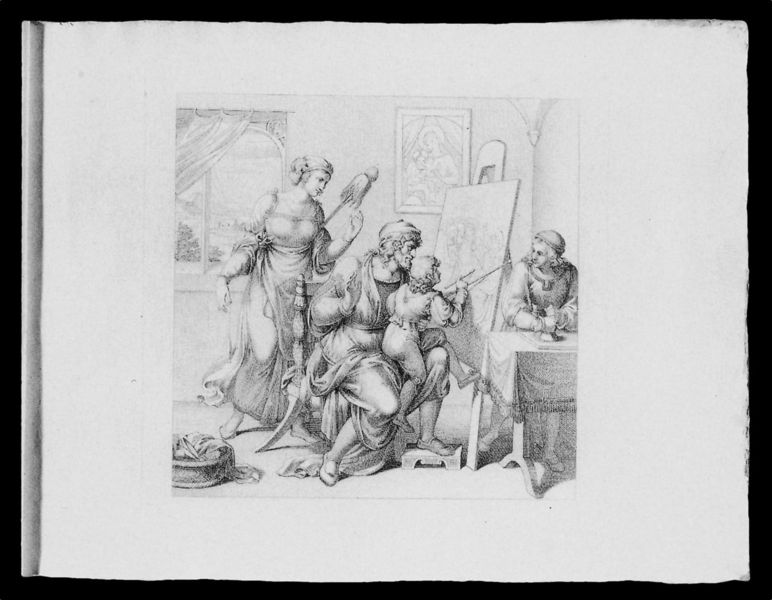
Titel: “Aus Raphaels Kindheit” (Tafel 4 aus “Leben Raphael Sanzio’s von Urbino in zwölf Bildern”)
Künstler: Franz Riepenhausen
Schlagwörter: fenster, frau, männer, tisch, zeichnung, vorhang, eltern, kind, mutter, vater, kinder, papier, grafik, schemel, maler, staffelei, korb, junge, knabe, radierung, stich, künstler, leinwand, malen, pinsel, papagei, maria, spindel, lehren